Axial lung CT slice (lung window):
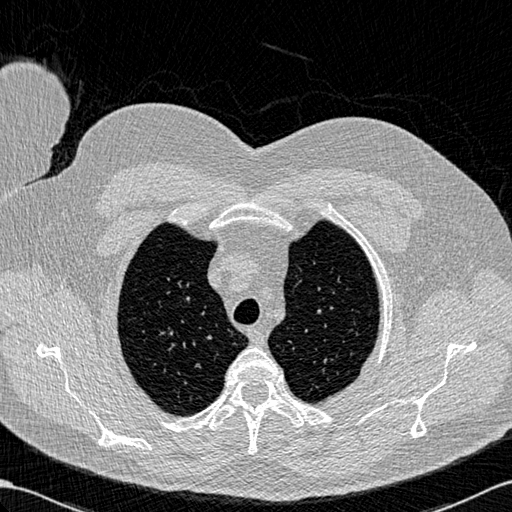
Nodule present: no